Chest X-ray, PA view. Patient: 32 years old, sex M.
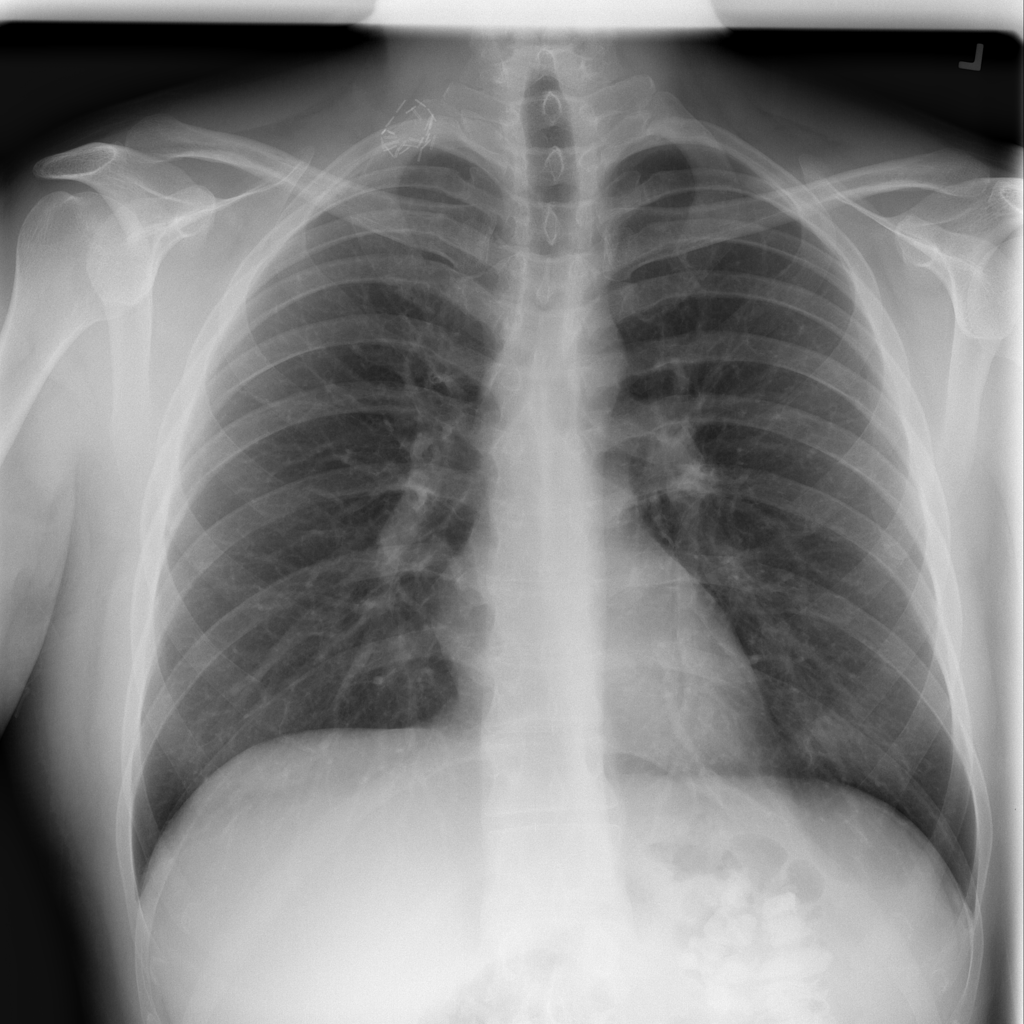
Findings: No Finding